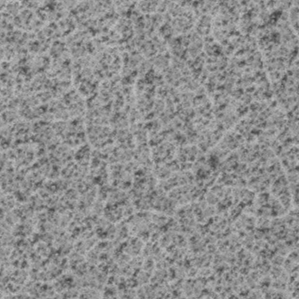
Label: frost